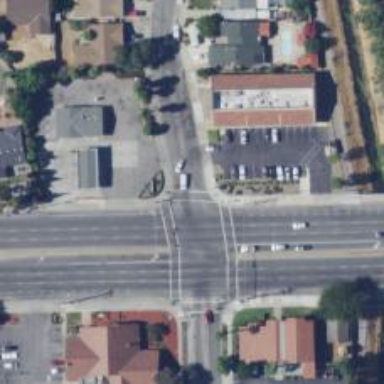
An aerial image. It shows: Solid stop line on the road.